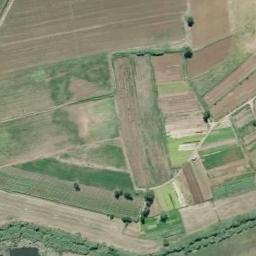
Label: rectangular_farmland